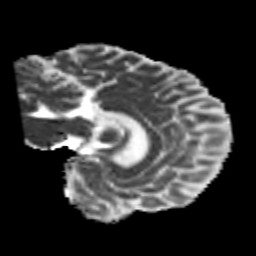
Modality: MD
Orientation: sagittal
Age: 35
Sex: male
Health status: healthy
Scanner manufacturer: siemens
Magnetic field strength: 3 T
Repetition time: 10.8 s
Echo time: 0.082 s